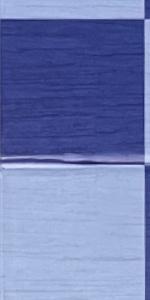
Label: Empty